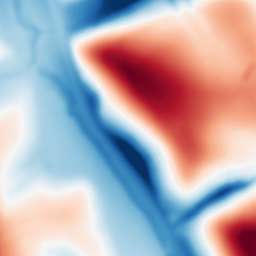
Category: multiscale
Decomposition family: dog
Decomposition parameters: sigma_low: 3
sigma_high: 50
Upsampling method: lanczos
Upsampling parameters: scale: 8
Upsampling scale: 8